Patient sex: M
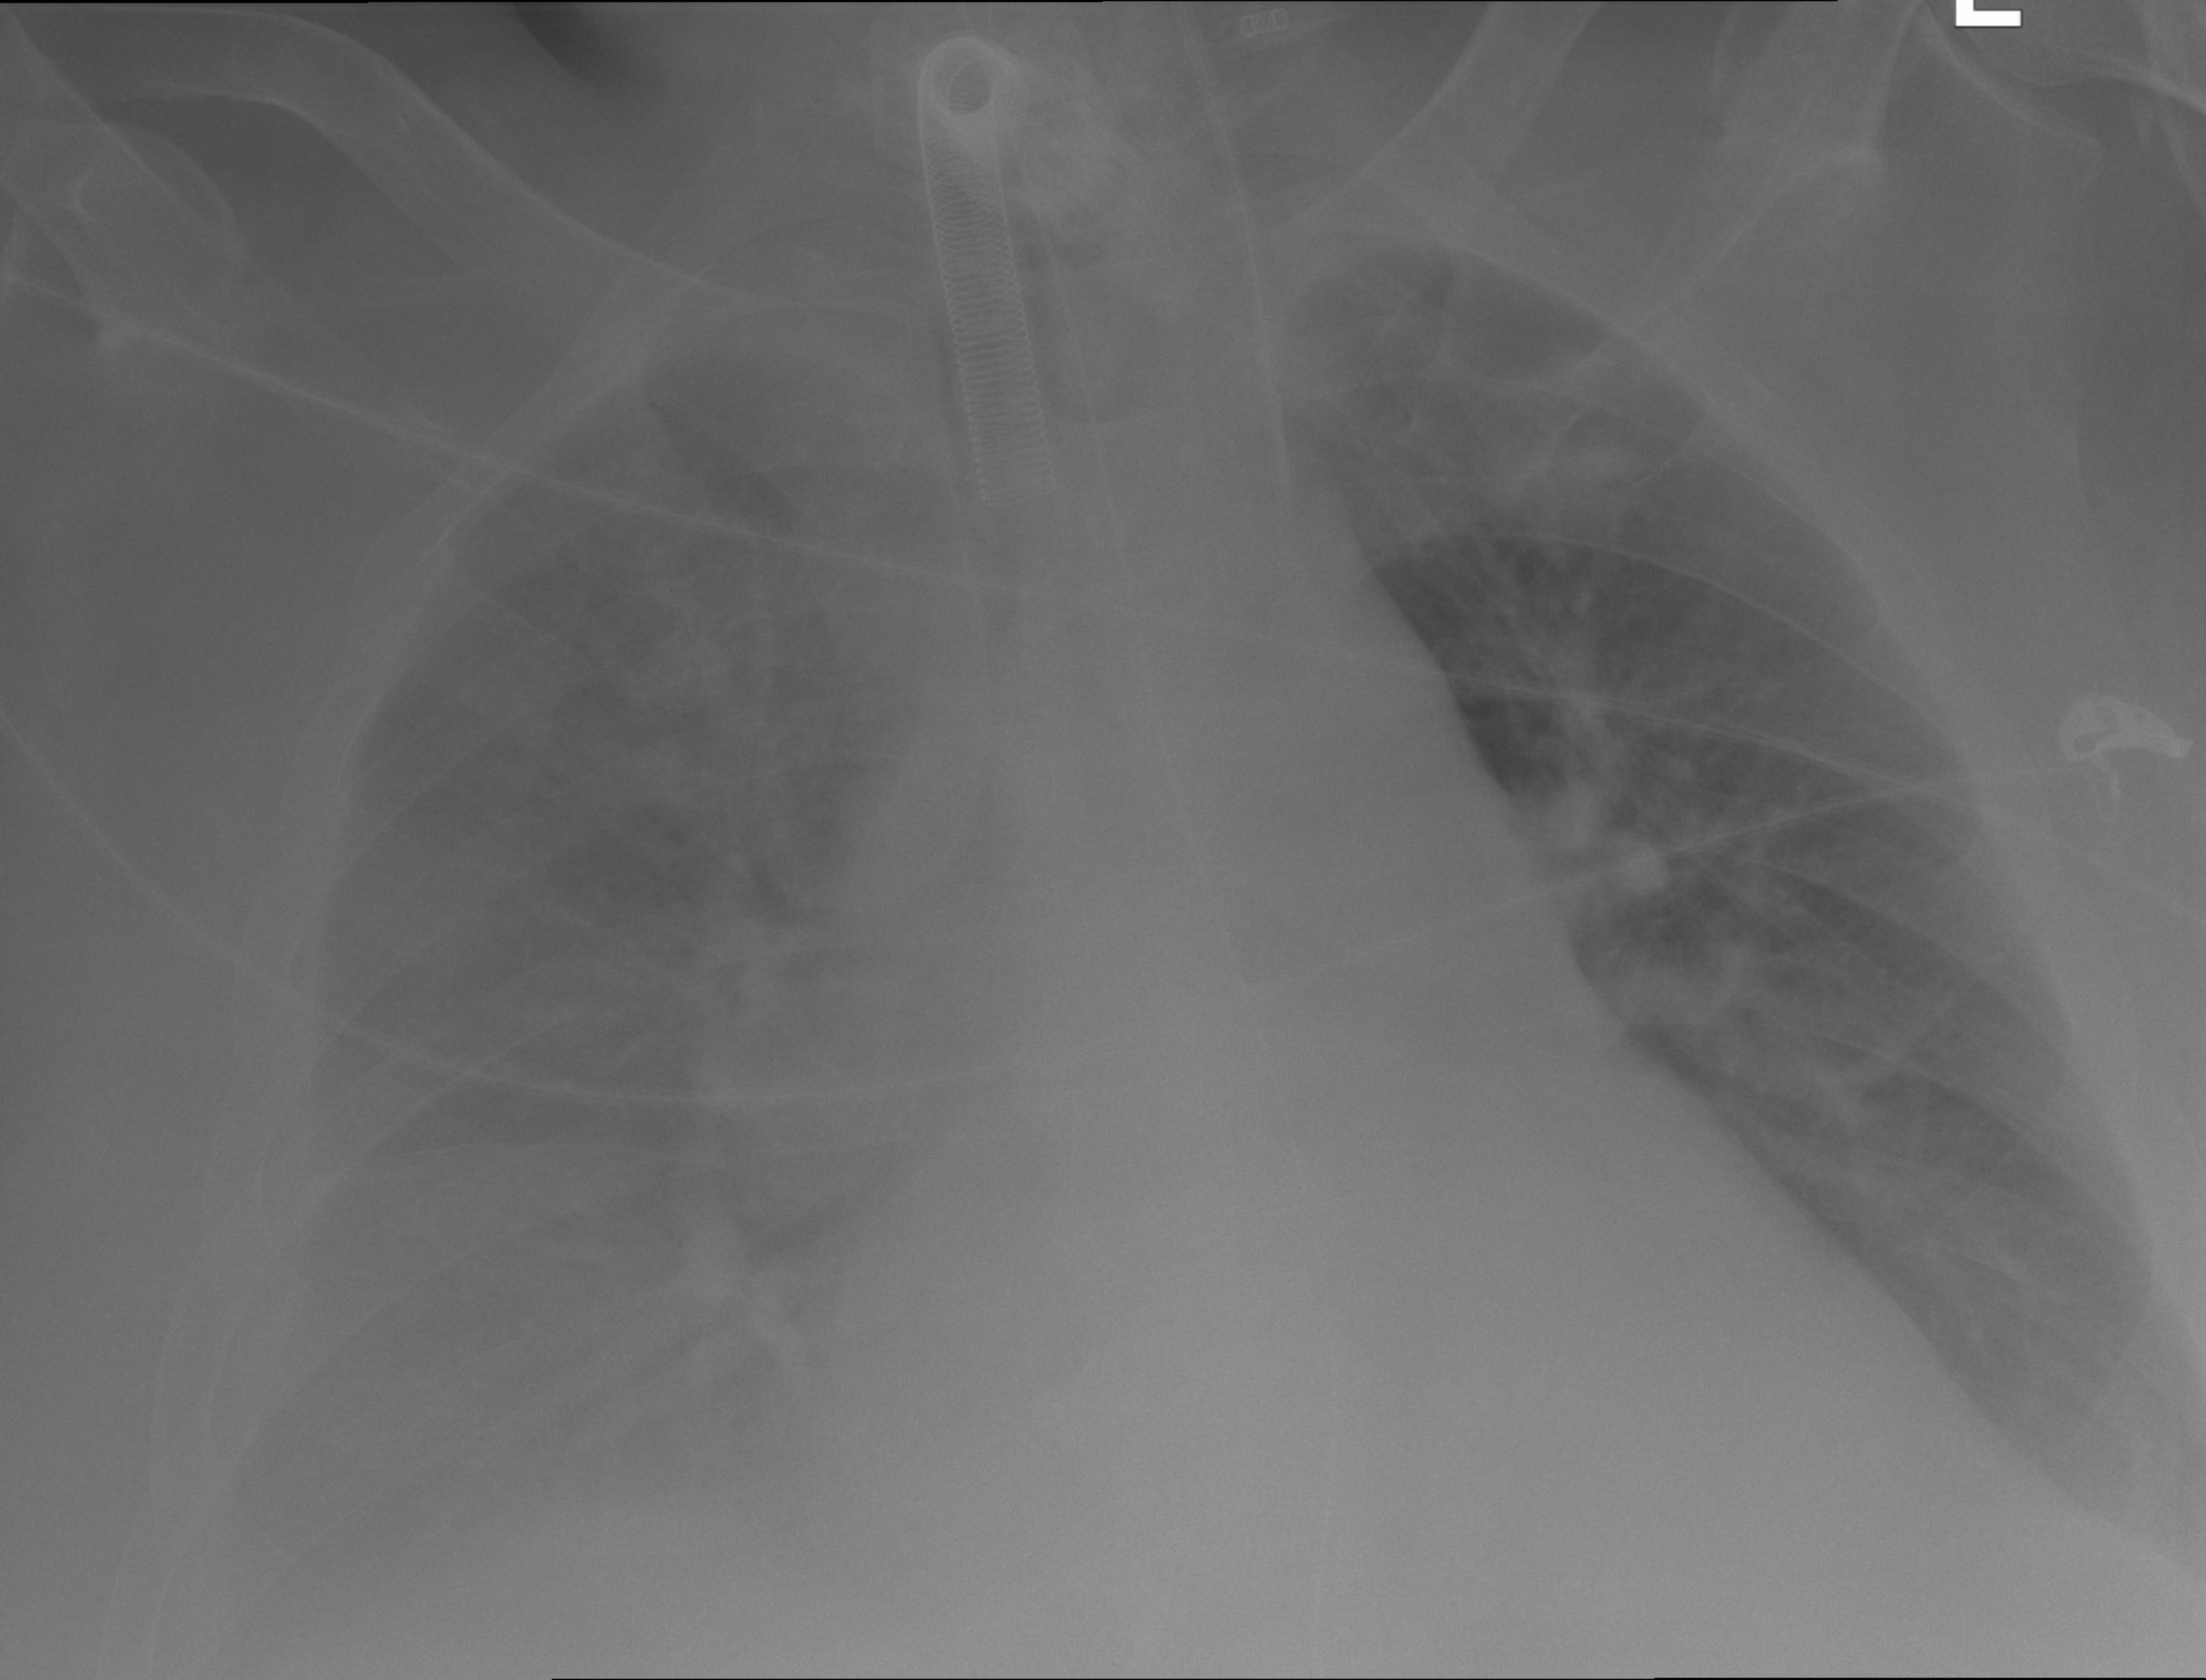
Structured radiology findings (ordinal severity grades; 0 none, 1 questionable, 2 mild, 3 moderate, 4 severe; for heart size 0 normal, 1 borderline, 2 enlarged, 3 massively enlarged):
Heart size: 2
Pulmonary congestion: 1
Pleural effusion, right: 3
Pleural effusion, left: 2
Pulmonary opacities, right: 2
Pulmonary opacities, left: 0
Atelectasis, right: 2
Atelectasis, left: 2